Question: I want to know is it possible to display the '<tab>' as | (bars) when coding in vim like this  Are there any ways to show them.
Please any solution other than 'set listchars' and 'set list' as it affects eol and spaces.
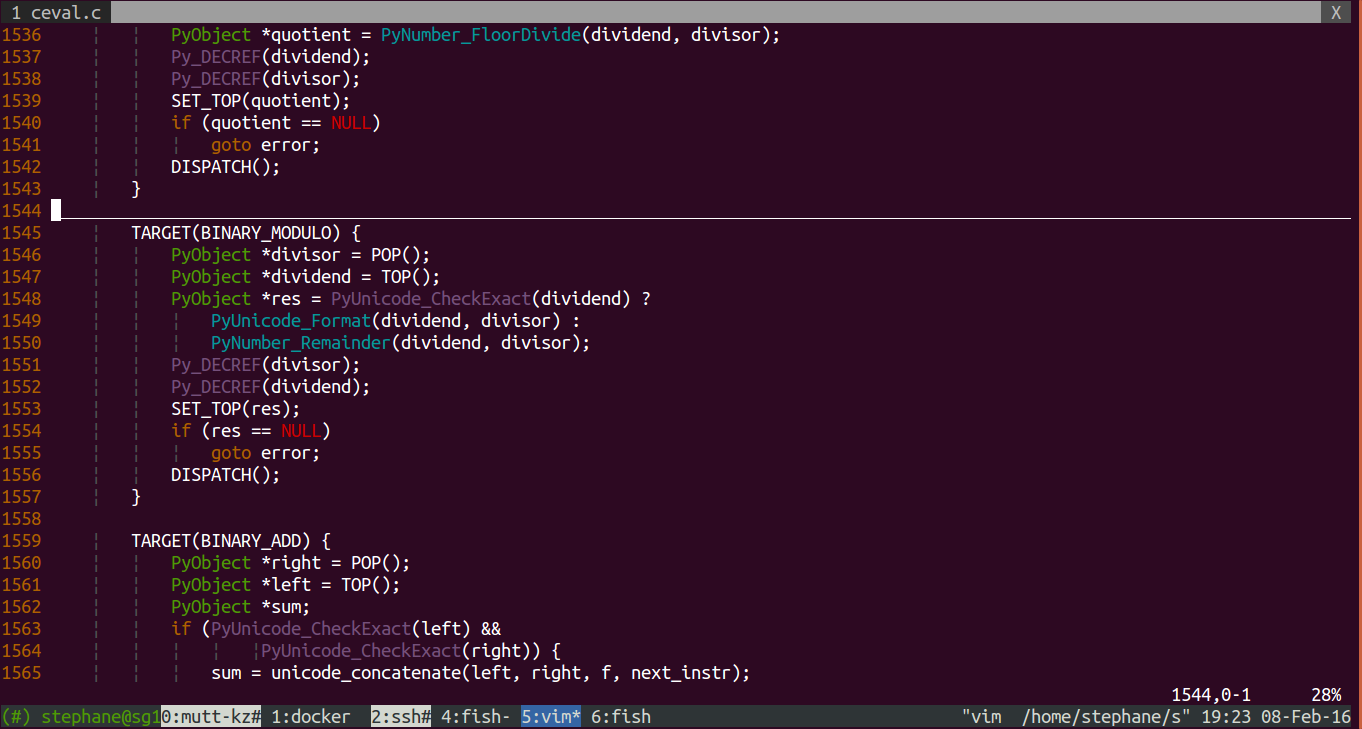
Answer: '''
:set list
:set lcs=tab:\|\ " the last character is space!
'''
The 'tab' setting consists of two characters: '|' and a space. The first character is used once. The second character is repeated to fill the space that the tab normally occupies. See ':h lcs'.
Sample result:
<URL>
However, setting the second character to space is not very helpful, as it is difficult to distinguish spaces followed by a tab, for instance. Consider changing it to another character, e.g.:
'''
:set list listchars=tab:\|\-
'''
Sample result:
<URL>